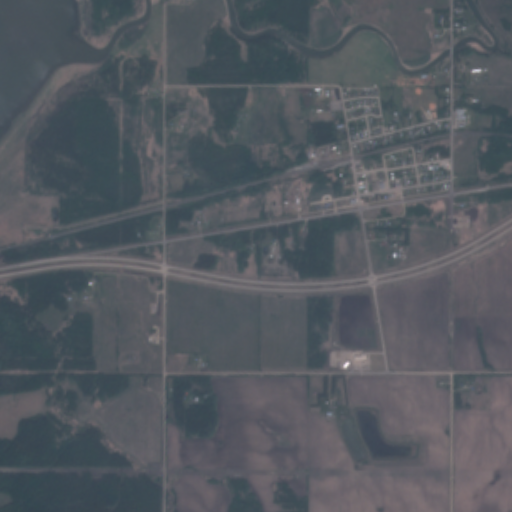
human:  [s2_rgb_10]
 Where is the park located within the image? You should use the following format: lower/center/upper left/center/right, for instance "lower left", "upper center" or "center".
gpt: The park is located in the upper right of the image.
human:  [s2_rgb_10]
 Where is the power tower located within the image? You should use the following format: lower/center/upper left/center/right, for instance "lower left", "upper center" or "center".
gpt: The power tower is located in the lower of the image.
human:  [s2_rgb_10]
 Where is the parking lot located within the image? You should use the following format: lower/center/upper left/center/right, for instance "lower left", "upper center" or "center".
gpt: There is no parking lot in the image.